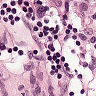
Metastatic tissue present: no